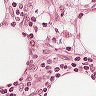
Metastatic tissue present: no